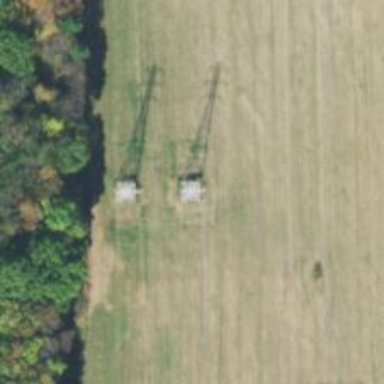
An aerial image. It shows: Lattice structure tower used for power transmission.